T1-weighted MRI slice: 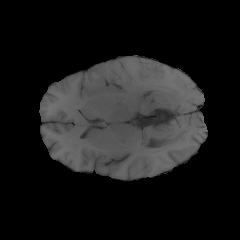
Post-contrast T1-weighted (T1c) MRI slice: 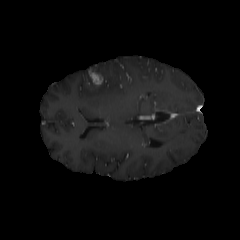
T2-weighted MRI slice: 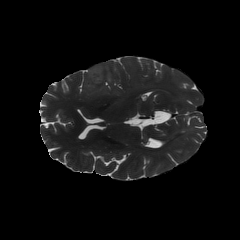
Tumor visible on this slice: yes